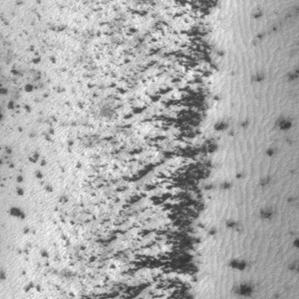
Label: frost